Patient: sex M, age 28
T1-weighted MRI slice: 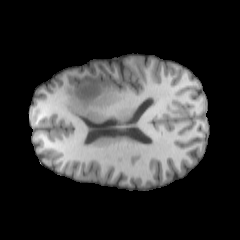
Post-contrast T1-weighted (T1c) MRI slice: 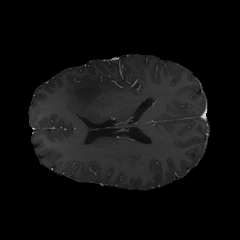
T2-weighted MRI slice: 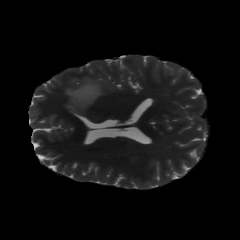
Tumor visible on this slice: yes
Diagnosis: Astrocytoma, IDH-mutant
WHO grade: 2